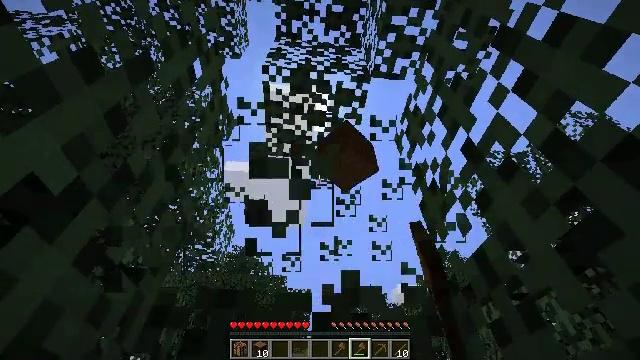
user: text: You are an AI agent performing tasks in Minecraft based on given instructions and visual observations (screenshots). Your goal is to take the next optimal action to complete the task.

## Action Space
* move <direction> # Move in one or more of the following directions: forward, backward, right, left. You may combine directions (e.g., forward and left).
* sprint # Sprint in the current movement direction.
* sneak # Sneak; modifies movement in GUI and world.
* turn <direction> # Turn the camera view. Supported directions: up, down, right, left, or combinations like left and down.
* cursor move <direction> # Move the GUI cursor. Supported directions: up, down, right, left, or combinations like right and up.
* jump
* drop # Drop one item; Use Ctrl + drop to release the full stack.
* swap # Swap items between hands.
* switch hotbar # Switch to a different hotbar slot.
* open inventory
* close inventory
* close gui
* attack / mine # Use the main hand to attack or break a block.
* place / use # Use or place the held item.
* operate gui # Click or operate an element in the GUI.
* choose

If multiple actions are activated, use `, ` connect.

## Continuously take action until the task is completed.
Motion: motion action
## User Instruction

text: Break the spruce leaves to clear the area.
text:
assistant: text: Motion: attack / mine